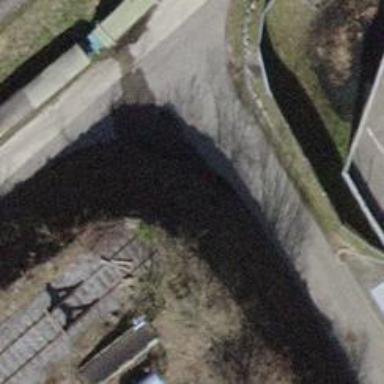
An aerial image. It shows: Railway buffer stop.